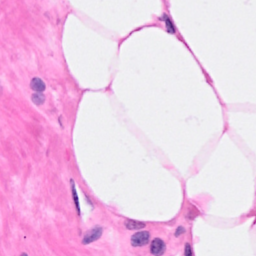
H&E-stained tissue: Breast